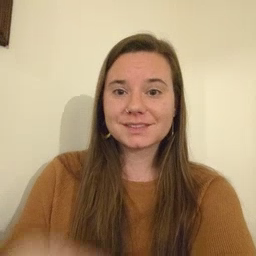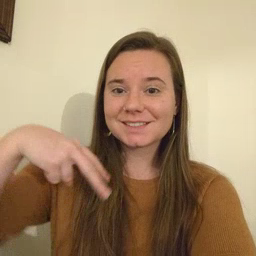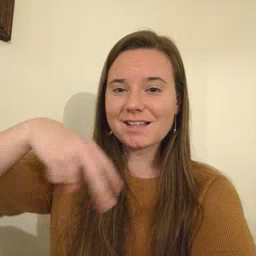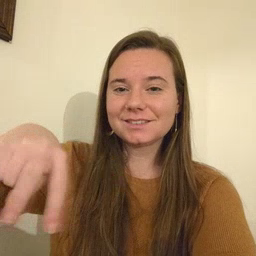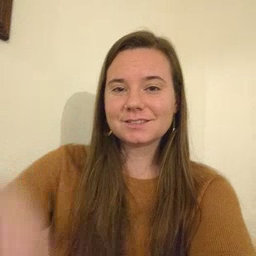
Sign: dance